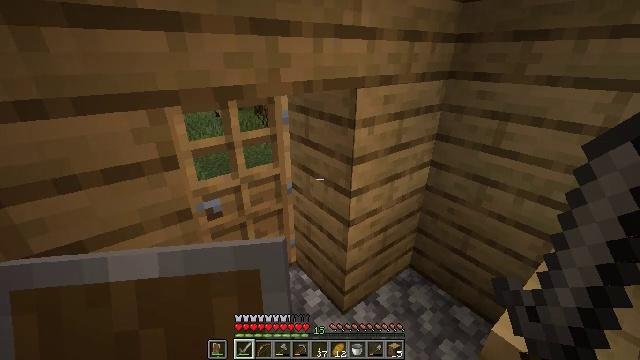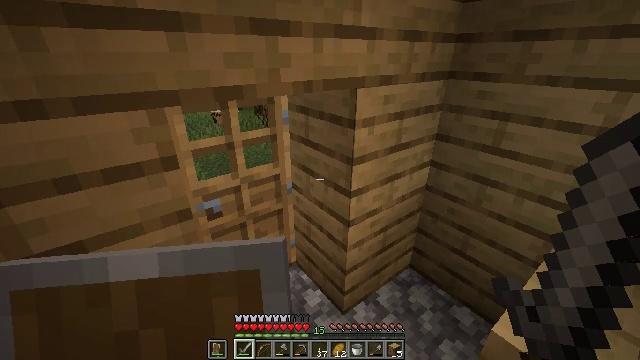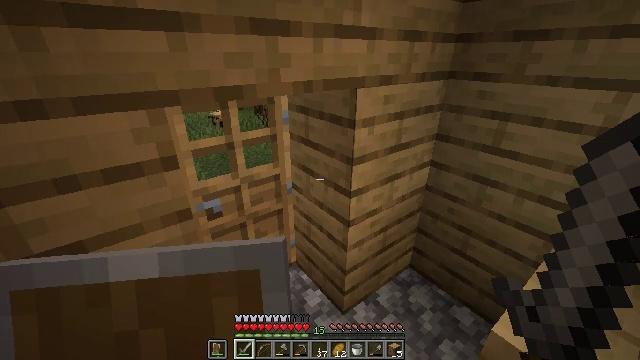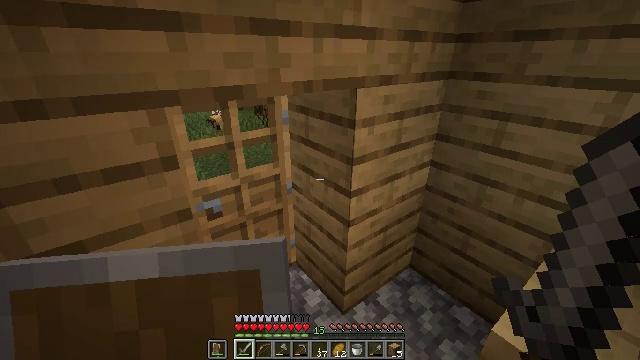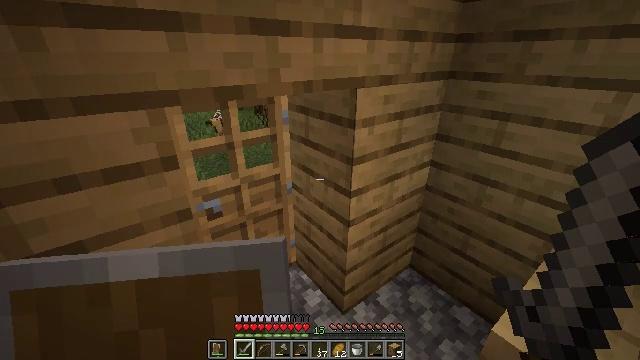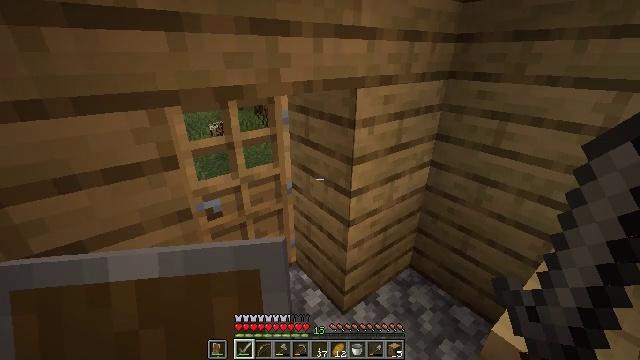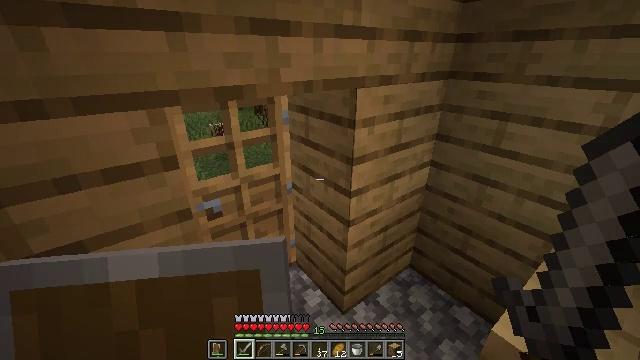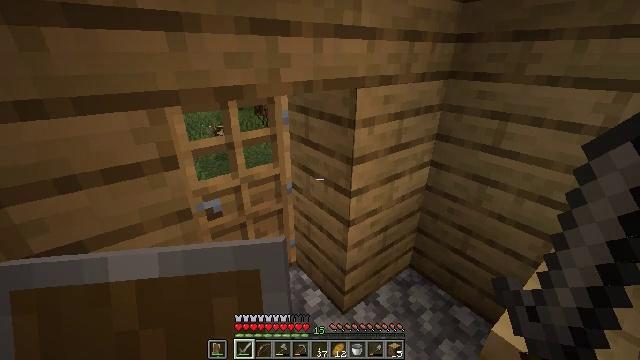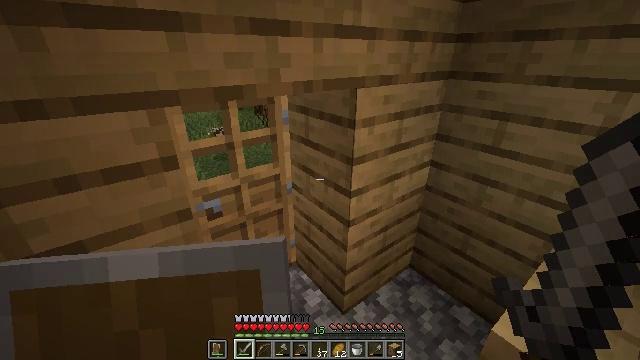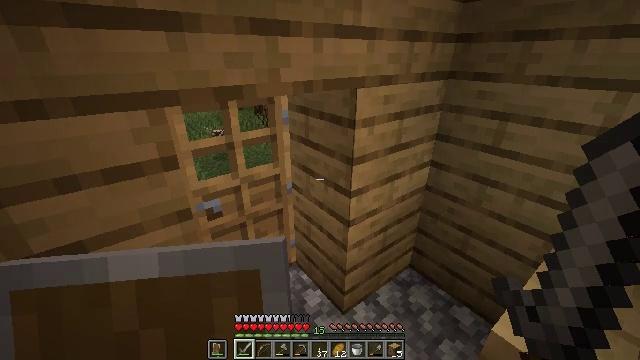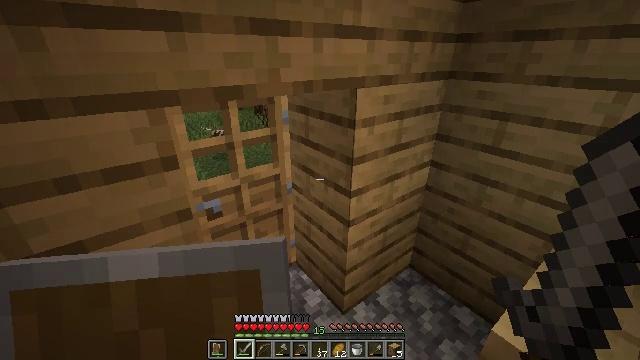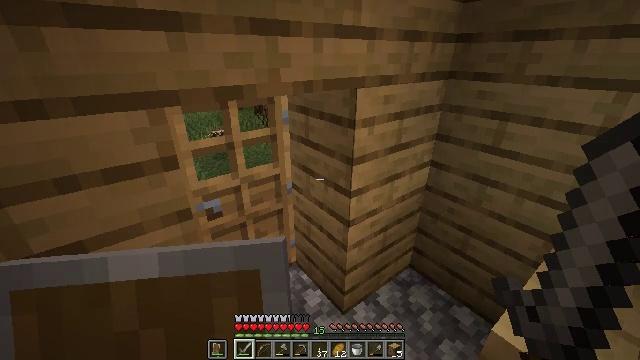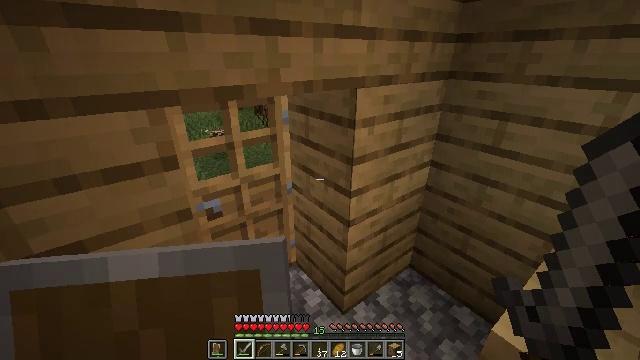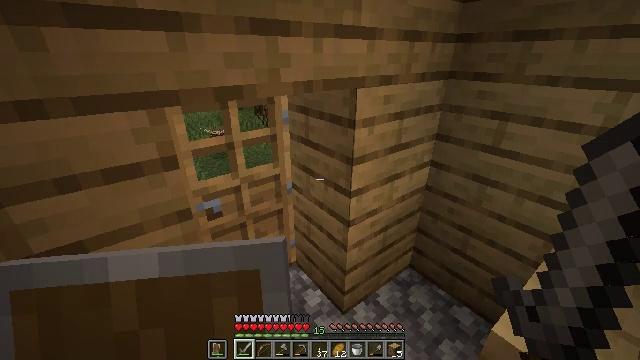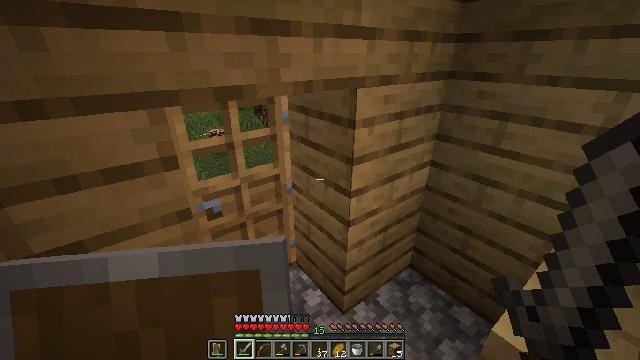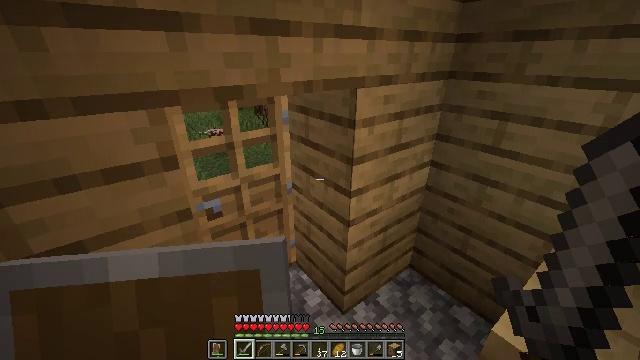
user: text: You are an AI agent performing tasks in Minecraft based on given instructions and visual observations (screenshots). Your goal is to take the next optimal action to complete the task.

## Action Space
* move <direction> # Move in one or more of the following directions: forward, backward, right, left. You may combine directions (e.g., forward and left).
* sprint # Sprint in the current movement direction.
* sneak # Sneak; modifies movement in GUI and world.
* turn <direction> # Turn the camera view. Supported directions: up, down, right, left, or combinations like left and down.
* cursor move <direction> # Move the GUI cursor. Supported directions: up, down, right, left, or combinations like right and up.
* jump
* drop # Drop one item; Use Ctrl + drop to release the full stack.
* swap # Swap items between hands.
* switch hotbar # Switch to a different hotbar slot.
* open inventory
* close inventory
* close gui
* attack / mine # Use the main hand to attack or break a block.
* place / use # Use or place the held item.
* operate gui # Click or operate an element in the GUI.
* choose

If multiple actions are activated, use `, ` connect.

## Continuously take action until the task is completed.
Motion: motion action
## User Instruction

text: Gather some oak stairs for reuse.
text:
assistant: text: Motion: no_op
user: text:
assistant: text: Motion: no_op
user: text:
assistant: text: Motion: no_op
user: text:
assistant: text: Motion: no_op
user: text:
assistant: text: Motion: no_op
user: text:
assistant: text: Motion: no_op
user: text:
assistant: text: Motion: no_op
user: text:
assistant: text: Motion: no_op
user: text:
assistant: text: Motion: no_op
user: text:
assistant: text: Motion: no_op
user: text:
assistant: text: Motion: no_op
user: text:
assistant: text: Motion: no_op
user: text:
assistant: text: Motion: no_op
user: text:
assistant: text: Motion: no_op
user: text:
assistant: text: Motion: no_op
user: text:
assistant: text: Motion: no_op
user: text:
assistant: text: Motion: no_op
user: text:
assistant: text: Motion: no_op
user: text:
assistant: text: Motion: no_op
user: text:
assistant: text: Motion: no_op
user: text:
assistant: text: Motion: no_op
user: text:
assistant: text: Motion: no_op
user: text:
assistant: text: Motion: no_op
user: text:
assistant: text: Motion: no_op
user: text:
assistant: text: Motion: no_op
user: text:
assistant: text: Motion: no_op
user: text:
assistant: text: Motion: no_op
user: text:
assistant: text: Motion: no_op
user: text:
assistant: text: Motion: no_op
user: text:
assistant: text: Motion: no_op